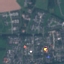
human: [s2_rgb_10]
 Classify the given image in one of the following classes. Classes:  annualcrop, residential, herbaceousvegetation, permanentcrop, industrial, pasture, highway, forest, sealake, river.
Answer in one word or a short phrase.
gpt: Residential